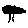
Label: tree